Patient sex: F
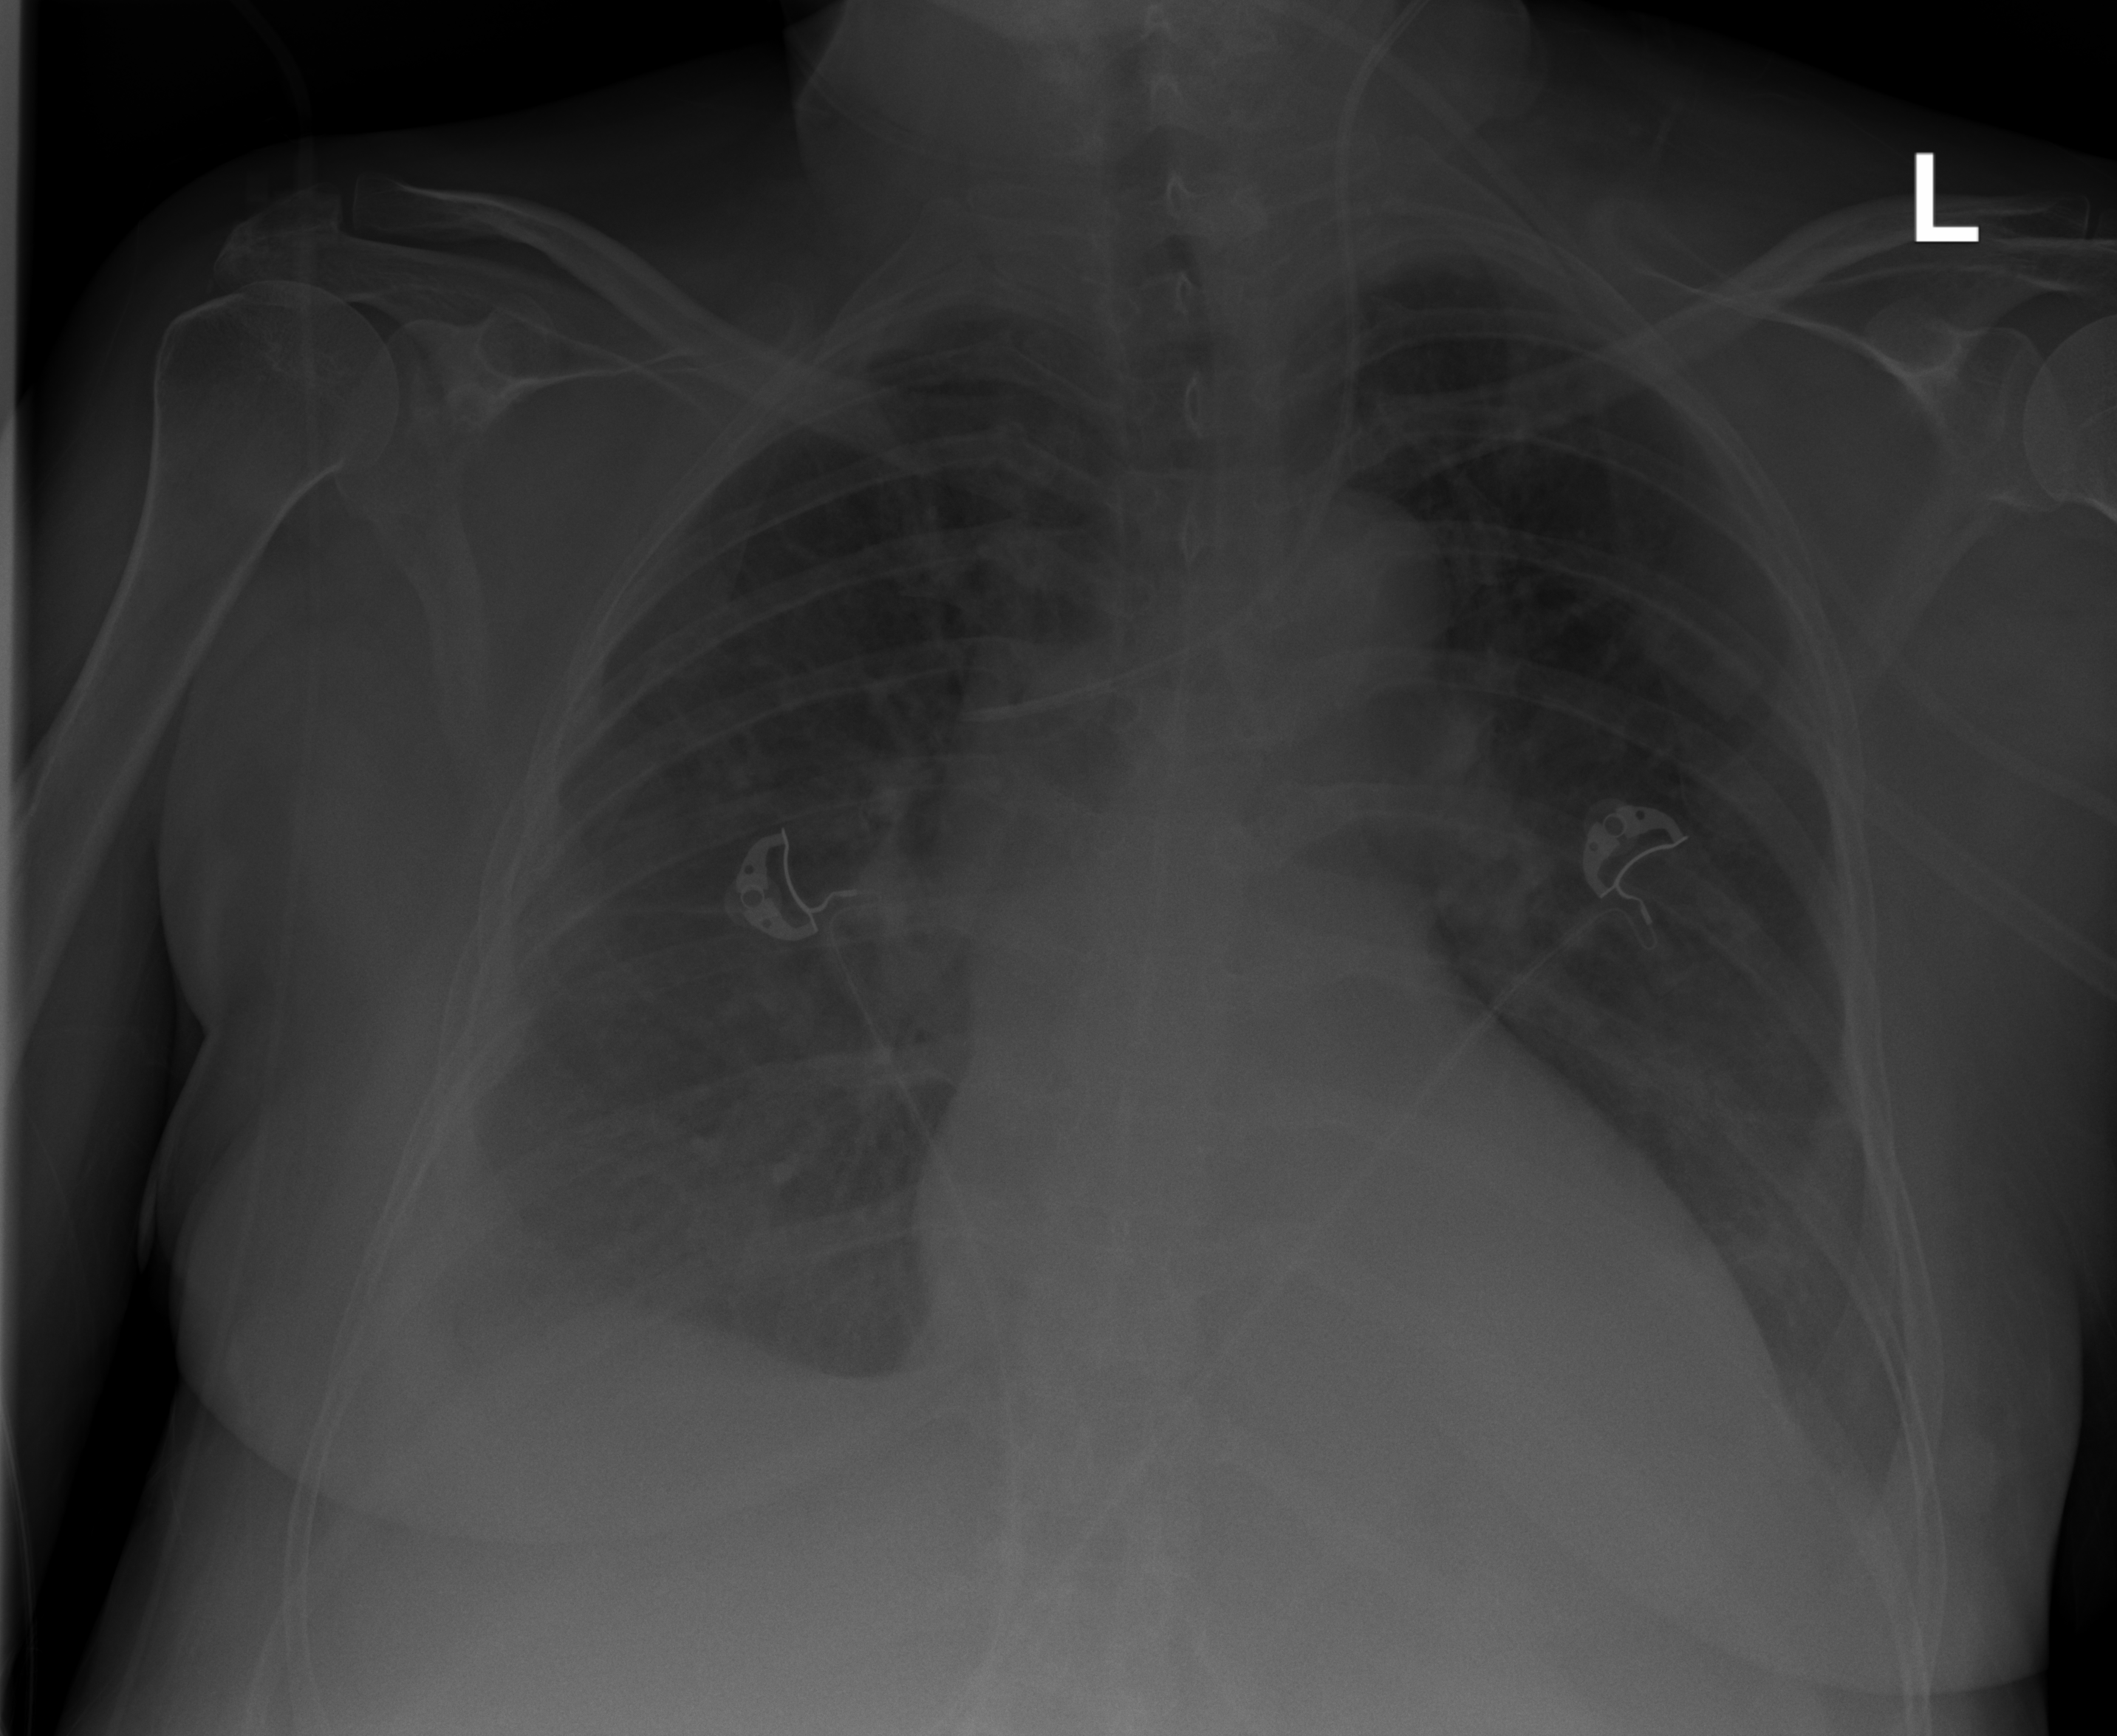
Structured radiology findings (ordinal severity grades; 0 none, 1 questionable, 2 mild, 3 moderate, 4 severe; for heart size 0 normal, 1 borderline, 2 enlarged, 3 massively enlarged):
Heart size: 1
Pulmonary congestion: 2
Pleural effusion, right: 2
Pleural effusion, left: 2
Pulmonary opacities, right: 0
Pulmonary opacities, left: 0
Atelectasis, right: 2
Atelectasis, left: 2